Question: I am using Codorva 2.5. I use this way to show an alert view:
'''
navigator.notification.confirm(
message,
callback,
'Warning', //title
options
);
'''
It works fine on iOS but does not on Android. I don't want to use alert() function of javascript. Do I make any mistake?
Here is config file:
'''
<?xml version="1.0" encoding="utf-8"?>
<cordova>
<!--
access elements control the Android whitelist.
Domains are assumed blocked unless set otherwise
-->
<access origin="http://127.0.0.1*"/> <!-- allow local pages -->
<!-- <access origin="https://example.com" /> allow any secure requests to example.com -->
<!-- <access origin="https://example.com" subdomains="true" /> such as above, but including subdomains, such as www -->
<access origin=".*"/>
<!-- <content src="http://mysite.com/myapp.html" /> for external pages -->
<content src="www/page/main/main.html" />
<log level="DEBUG"/>
<preference name="useBrowserHistory" value="false" />
<preference name="exit-on-suspend" value="false" />
<preference name="splashscreen" value="splash" />
<preference name="disallowOverscroll" value="true" />
<plugins>
<plugin name="App" value="org.apache.cordova.App"/>
<plugin name="Geolocation" value="org.apache.cordova.GeoBroker"/>
<plugin name="Device" value="org.apache.cordova.Device"/>
<plugin name="Accelerometer" value="org.apache.cordova.AccelListener"/>
<plugin name="Compass" value="org.apache.cordova.CompassListener"/>
<plugin name="Media" value="org.apache.cordova.AudioHandler"/>
<plugin name="Camera" value="org.apache.cordova.CameraLauncher"/>
<plugin name="Contacts" value="org.apache.cordova.ContactManager"/>
<plugin name="File" value="org.apache.cordova.FileUtils"/>
<plugin name="NetworkStatus" value="org.apache.cordova.NetworkManager"/>
<plugin name="Notification" value="org.apache.cordova.Notification"/>
<plugin name="Storage" value="org.apache.cordova.Storage"/>
<plugin name="FileTransfer" value="org.apache.cordova.FileTransfer"/>
<plugin name="Capture" value="org.apache.cordova.Capture"/>
<plugin name="Battery" value="org.apache.cordova.BatteryListener"/>
<plugin name="SplashScreen" value="org.apache.cordova.SplashScreen"/>
<plugin name="Echo" value="org.apache.cordova.Echo" />
<plugin name="Globalization" value="org.apache.cordova.Globalization"/>
<plugin name="InAppBrowser" value="org.apache.cordova.InAppBrowser"/>
</plugins>
</cordova>
'''
My Android application structure:

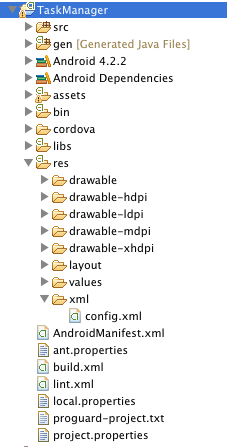
Answer: There is a slide Mistake.You don't have write anything.Write in this way.
'''
navigator.notification.confirm('Hello World',onConfirm,'Confirm','No,Yes');
function onConfirm(buttonIndex)
{
}
'''
and add this sentence in your 'config.xml' file.
'''
<gap:plugin name="Notification" value="org.apache.cordova.Notification"/>
'''
Ok.Now i have got your mistake.The code you have shown is for 'plugin.xml' file.This is not the code for 'config.xml' file.All plugins that you have declared that are useful for blackberry devices.So it will definetly not going to open in android.
There must be a 'config.xml' and 'plugin.xml' file in your project's root directory.
so save this code as a 'plugin.xml' file -> create one file as 'config.xml' file and write below code.
'''
<?xml version="1.0" encoding="UTF-8"?>
<widget xmlns = "http://www.w3.org/ns/widgets"
xmlns:gap = "http://phonegap.com/ns/1.0"
id = "xyz"
versionCode="1"
version = "1.0.0">
<gap:plugin name="Notification" value="org.apache.cordova.Notification"/>
</widget>
'''
Sure,This will gone a work.